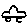
Label: car